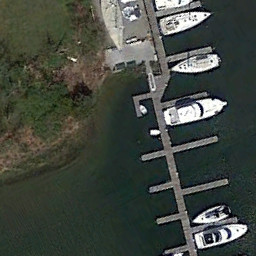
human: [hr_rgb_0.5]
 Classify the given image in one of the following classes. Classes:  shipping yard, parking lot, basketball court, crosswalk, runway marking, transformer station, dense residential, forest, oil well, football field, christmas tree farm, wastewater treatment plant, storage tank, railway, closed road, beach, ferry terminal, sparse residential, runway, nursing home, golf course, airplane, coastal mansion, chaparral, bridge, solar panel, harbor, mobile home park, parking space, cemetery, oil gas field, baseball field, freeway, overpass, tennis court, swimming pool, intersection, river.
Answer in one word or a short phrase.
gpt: ferry terminal